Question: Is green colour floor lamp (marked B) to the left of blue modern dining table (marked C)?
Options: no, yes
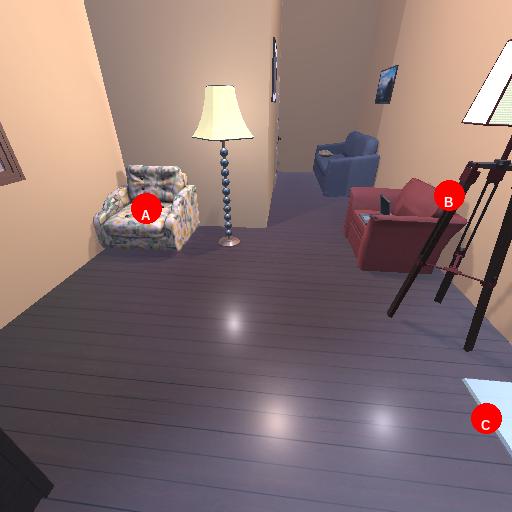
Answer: no